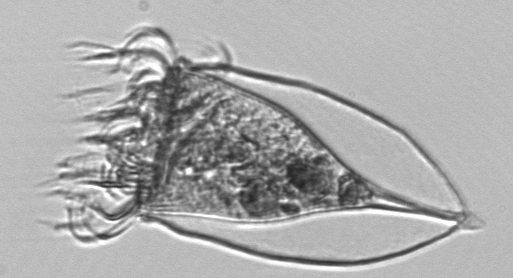
Label: Favella